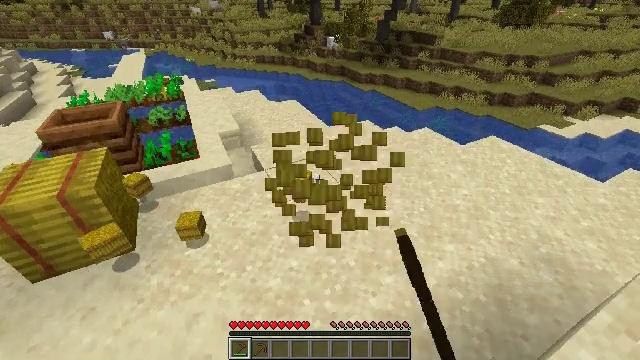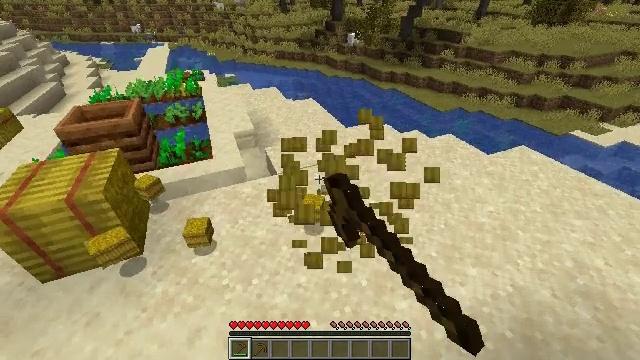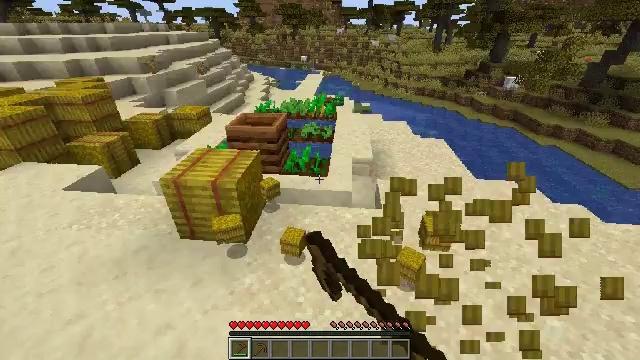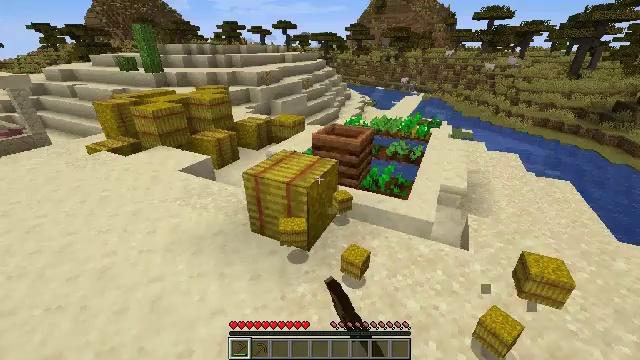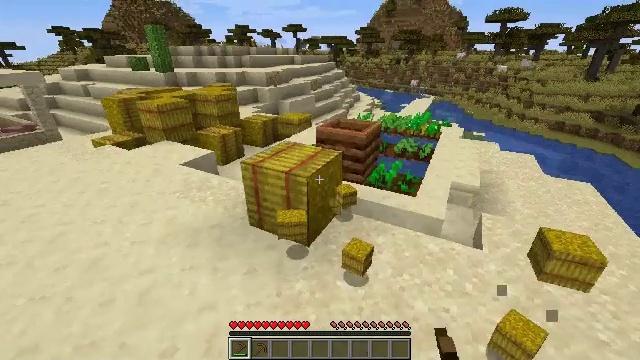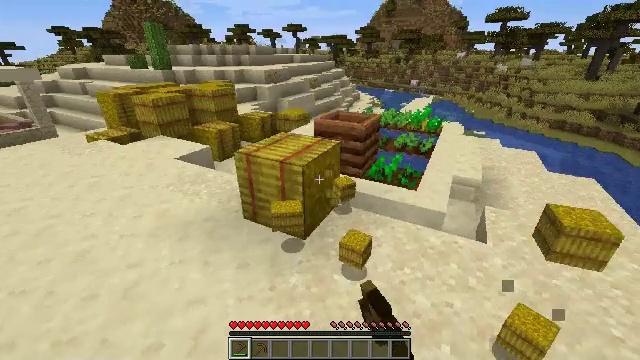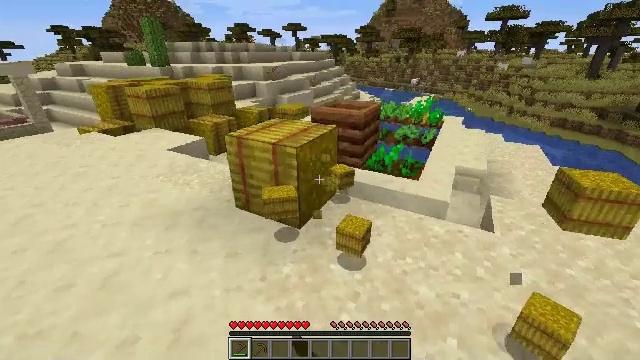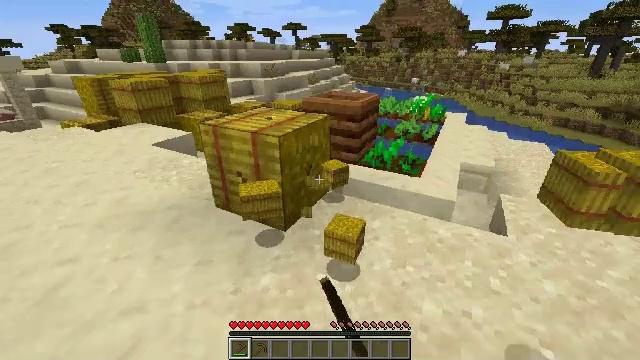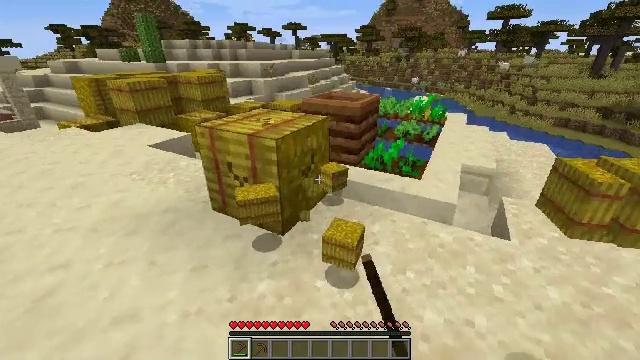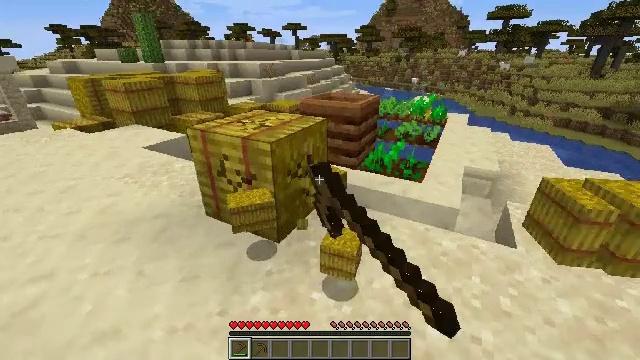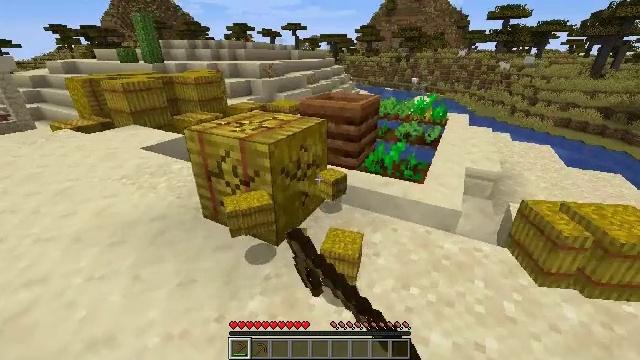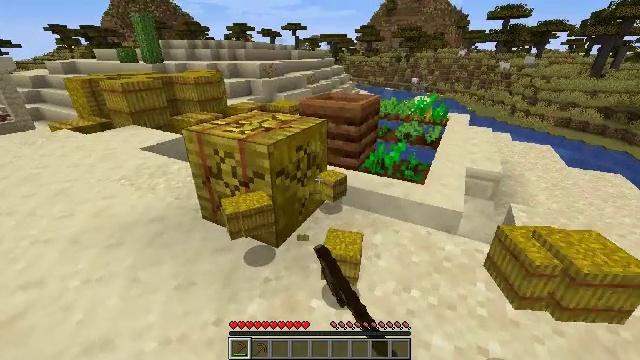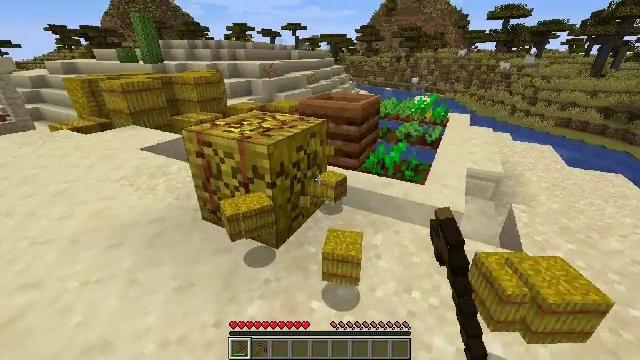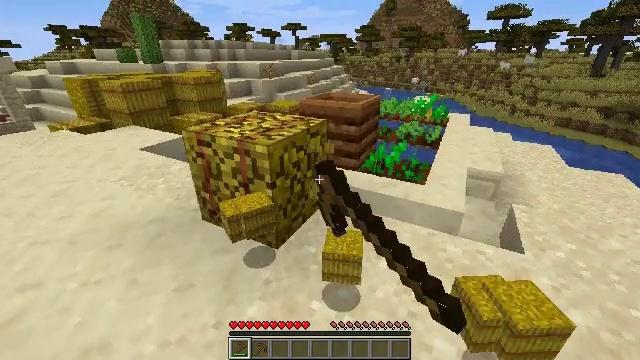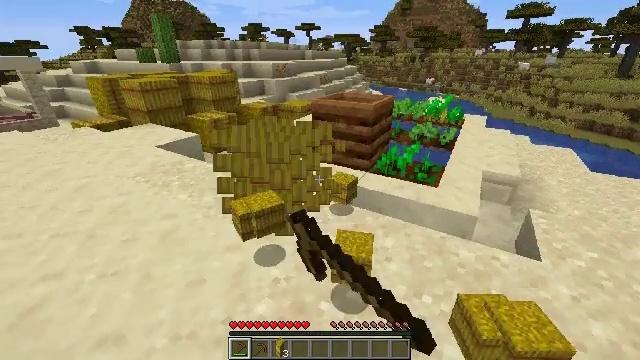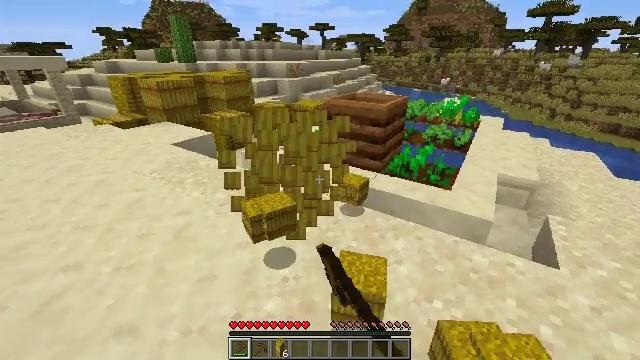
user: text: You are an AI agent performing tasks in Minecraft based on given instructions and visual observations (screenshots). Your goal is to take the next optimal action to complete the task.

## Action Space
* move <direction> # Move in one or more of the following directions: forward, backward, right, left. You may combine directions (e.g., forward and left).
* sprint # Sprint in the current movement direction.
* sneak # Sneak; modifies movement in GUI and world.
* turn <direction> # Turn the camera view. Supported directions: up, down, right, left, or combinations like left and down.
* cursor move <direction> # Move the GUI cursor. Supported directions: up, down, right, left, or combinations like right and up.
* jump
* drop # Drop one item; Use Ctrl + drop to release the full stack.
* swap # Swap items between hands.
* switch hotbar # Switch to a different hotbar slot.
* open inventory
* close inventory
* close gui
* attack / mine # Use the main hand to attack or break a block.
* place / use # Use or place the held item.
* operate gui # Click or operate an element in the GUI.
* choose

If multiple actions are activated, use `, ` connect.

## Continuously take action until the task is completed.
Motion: motion action
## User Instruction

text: Gather hay blocks from the farm.
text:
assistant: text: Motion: move forward, turn left, attack / mine
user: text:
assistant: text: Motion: move forward, turn left and up, attack / mine
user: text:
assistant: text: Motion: move forward, turn left and up, attack / mine
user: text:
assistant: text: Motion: move forward, turn left, attack / mine
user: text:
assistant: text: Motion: move forward, attack / mine
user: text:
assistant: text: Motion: move forward, attack / mine
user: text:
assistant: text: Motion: move forward, attack / mine
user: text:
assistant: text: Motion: attack / mine
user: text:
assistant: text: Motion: attack / mine
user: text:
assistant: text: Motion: attack / mine
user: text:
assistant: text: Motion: attack / mine
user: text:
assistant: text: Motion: attack / mine
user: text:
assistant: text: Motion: attack / mine
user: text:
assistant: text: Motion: turn left, attack / mine
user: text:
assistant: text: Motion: turn left, attack / mine
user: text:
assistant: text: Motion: move forward, attack / mine
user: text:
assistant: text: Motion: move forward, attack / mine
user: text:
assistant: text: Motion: move forward, attack / mine
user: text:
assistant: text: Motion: move forward, attack / mine
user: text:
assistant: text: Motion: attack / mine